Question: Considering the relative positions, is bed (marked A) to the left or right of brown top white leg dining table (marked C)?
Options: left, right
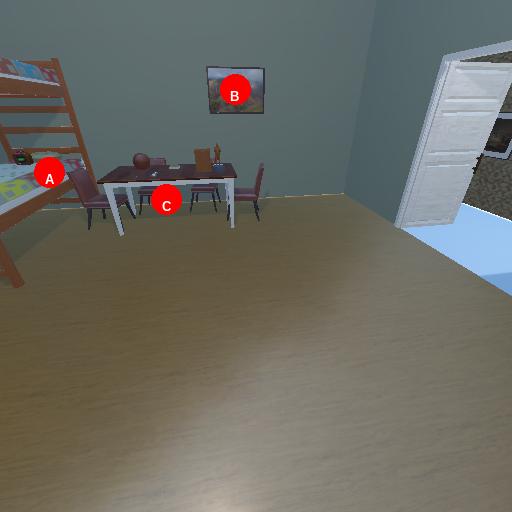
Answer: left